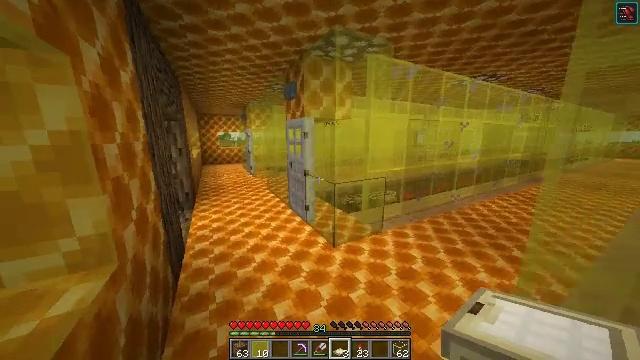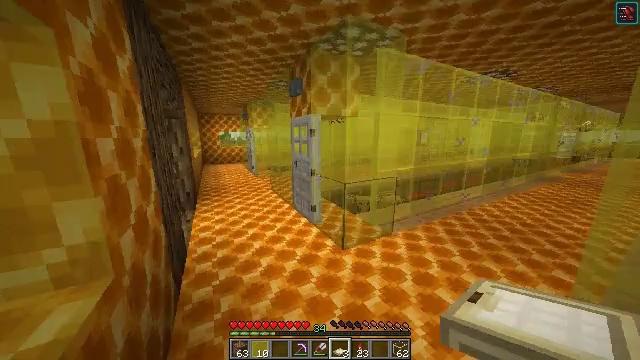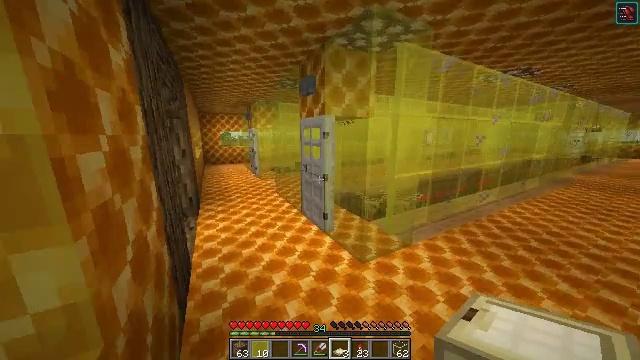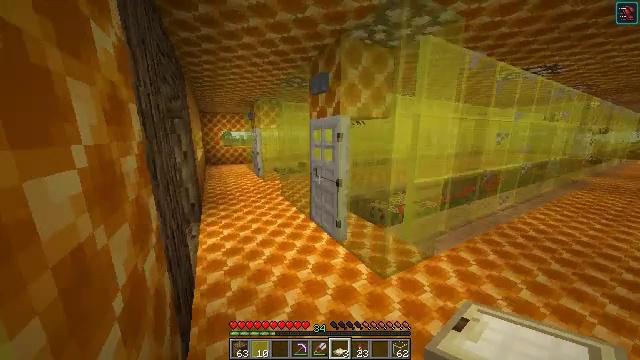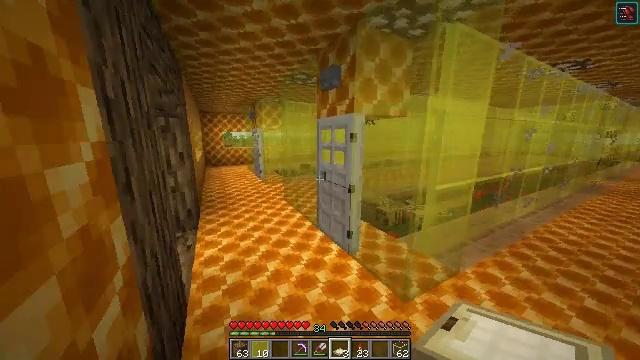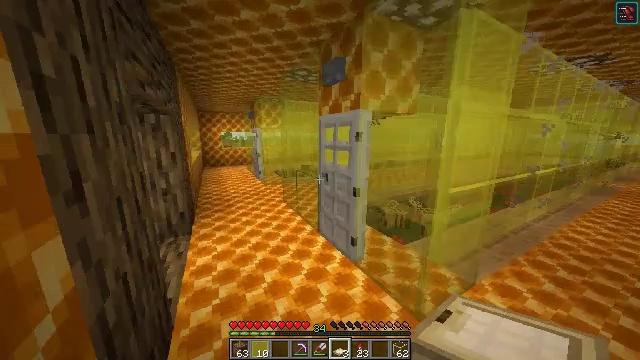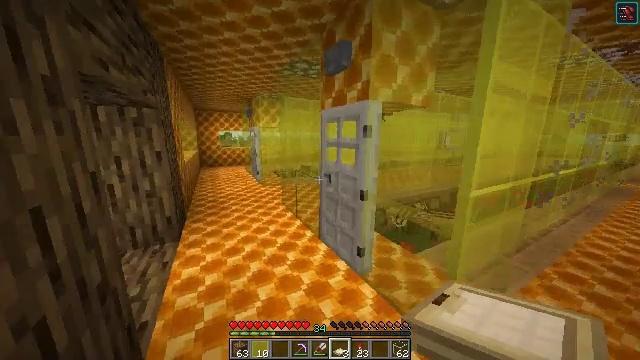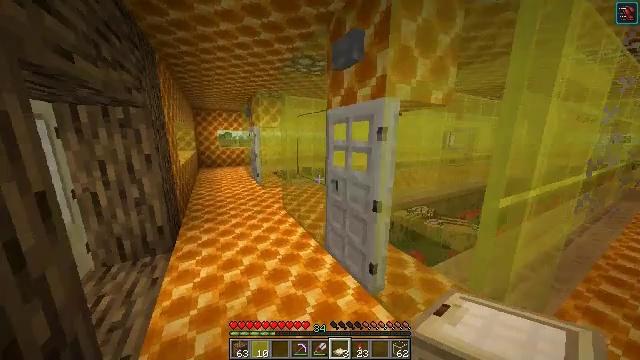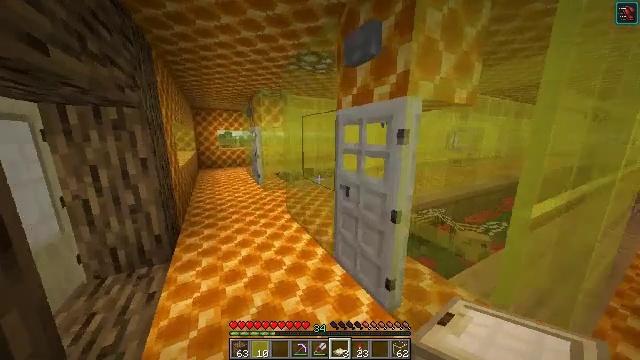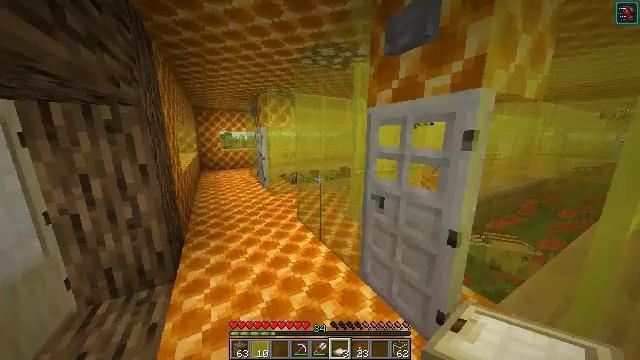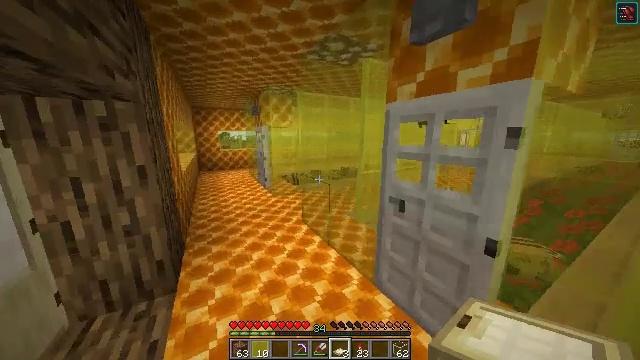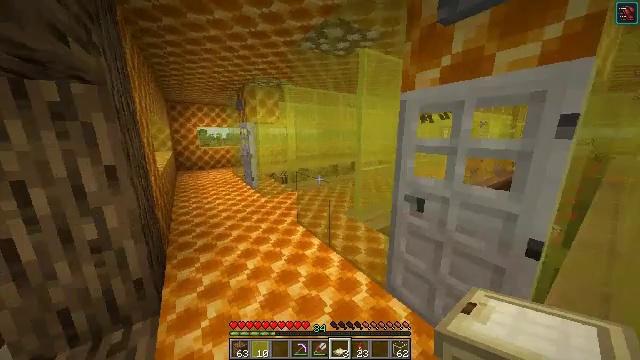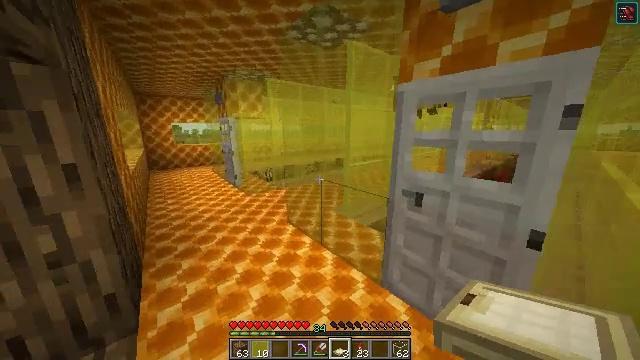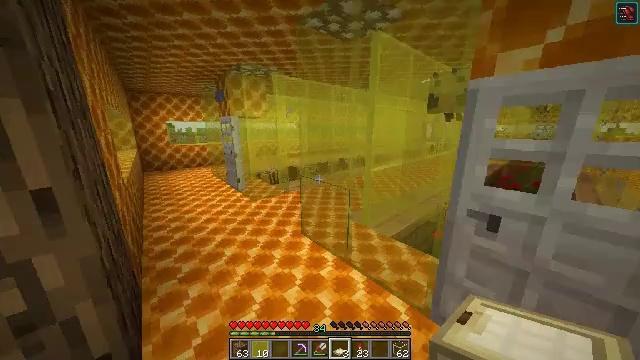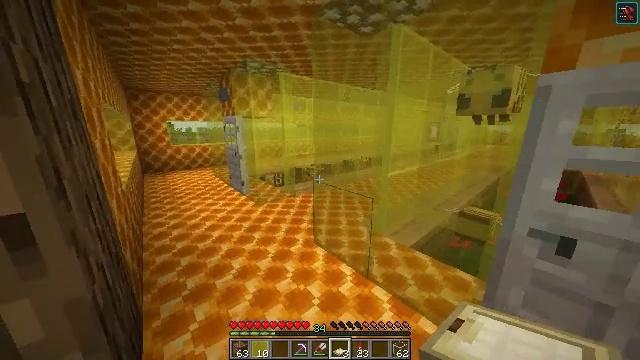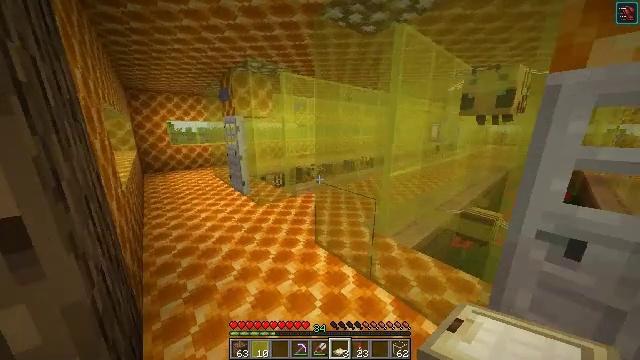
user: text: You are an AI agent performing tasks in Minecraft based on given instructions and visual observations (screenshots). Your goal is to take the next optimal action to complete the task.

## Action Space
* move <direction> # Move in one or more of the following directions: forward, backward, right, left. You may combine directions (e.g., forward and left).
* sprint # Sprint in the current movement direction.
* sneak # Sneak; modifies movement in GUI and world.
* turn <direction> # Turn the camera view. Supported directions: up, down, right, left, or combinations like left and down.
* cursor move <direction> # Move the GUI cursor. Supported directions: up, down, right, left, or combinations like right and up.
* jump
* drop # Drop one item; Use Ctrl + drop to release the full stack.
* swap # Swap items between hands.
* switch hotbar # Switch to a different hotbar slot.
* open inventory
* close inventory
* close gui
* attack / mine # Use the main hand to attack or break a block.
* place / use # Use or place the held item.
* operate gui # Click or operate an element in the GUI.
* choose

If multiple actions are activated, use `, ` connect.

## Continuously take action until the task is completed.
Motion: motion action
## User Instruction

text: Attack the yellow stained glass to gather it.
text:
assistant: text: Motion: move forward and move left
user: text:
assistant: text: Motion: move forward and move left
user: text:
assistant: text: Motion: move forward and move left
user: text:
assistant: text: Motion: move forward
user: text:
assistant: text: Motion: move forward
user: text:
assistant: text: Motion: move forward
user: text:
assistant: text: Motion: move forward and move left
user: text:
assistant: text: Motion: move forward and move left
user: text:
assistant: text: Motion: move forward and move left
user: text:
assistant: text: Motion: move forward and move left
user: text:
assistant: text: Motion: move forward and move left, turn right
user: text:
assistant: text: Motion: move forward and move left, turn right and down
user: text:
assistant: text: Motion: move forward and move left, turn right
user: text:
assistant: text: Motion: move forward and move left
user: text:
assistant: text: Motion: move forward and move left
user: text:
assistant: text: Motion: move forward and move left
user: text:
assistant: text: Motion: move forward and move left
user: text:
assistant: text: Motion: move forward
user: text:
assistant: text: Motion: no_op
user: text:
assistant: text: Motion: no_op
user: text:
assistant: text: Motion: no_op
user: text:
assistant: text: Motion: no_op
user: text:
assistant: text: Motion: no_op
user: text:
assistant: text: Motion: turn right and up
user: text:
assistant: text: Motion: turn right and down
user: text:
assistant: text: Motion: turn right
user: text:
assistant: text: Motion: no_op
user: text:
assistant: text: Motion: no_op
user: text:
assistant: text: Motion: no_op
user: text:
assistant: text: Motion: no_op